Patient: sex M, age 47
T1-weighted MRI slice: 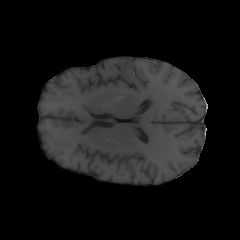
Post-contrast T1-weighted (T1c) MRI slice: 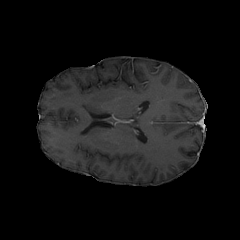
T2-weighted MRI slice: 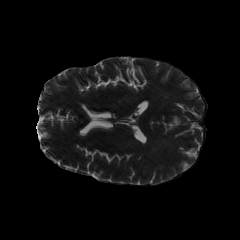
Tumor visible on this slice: no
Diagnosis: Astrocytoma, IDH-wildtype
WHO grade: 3